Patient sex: F
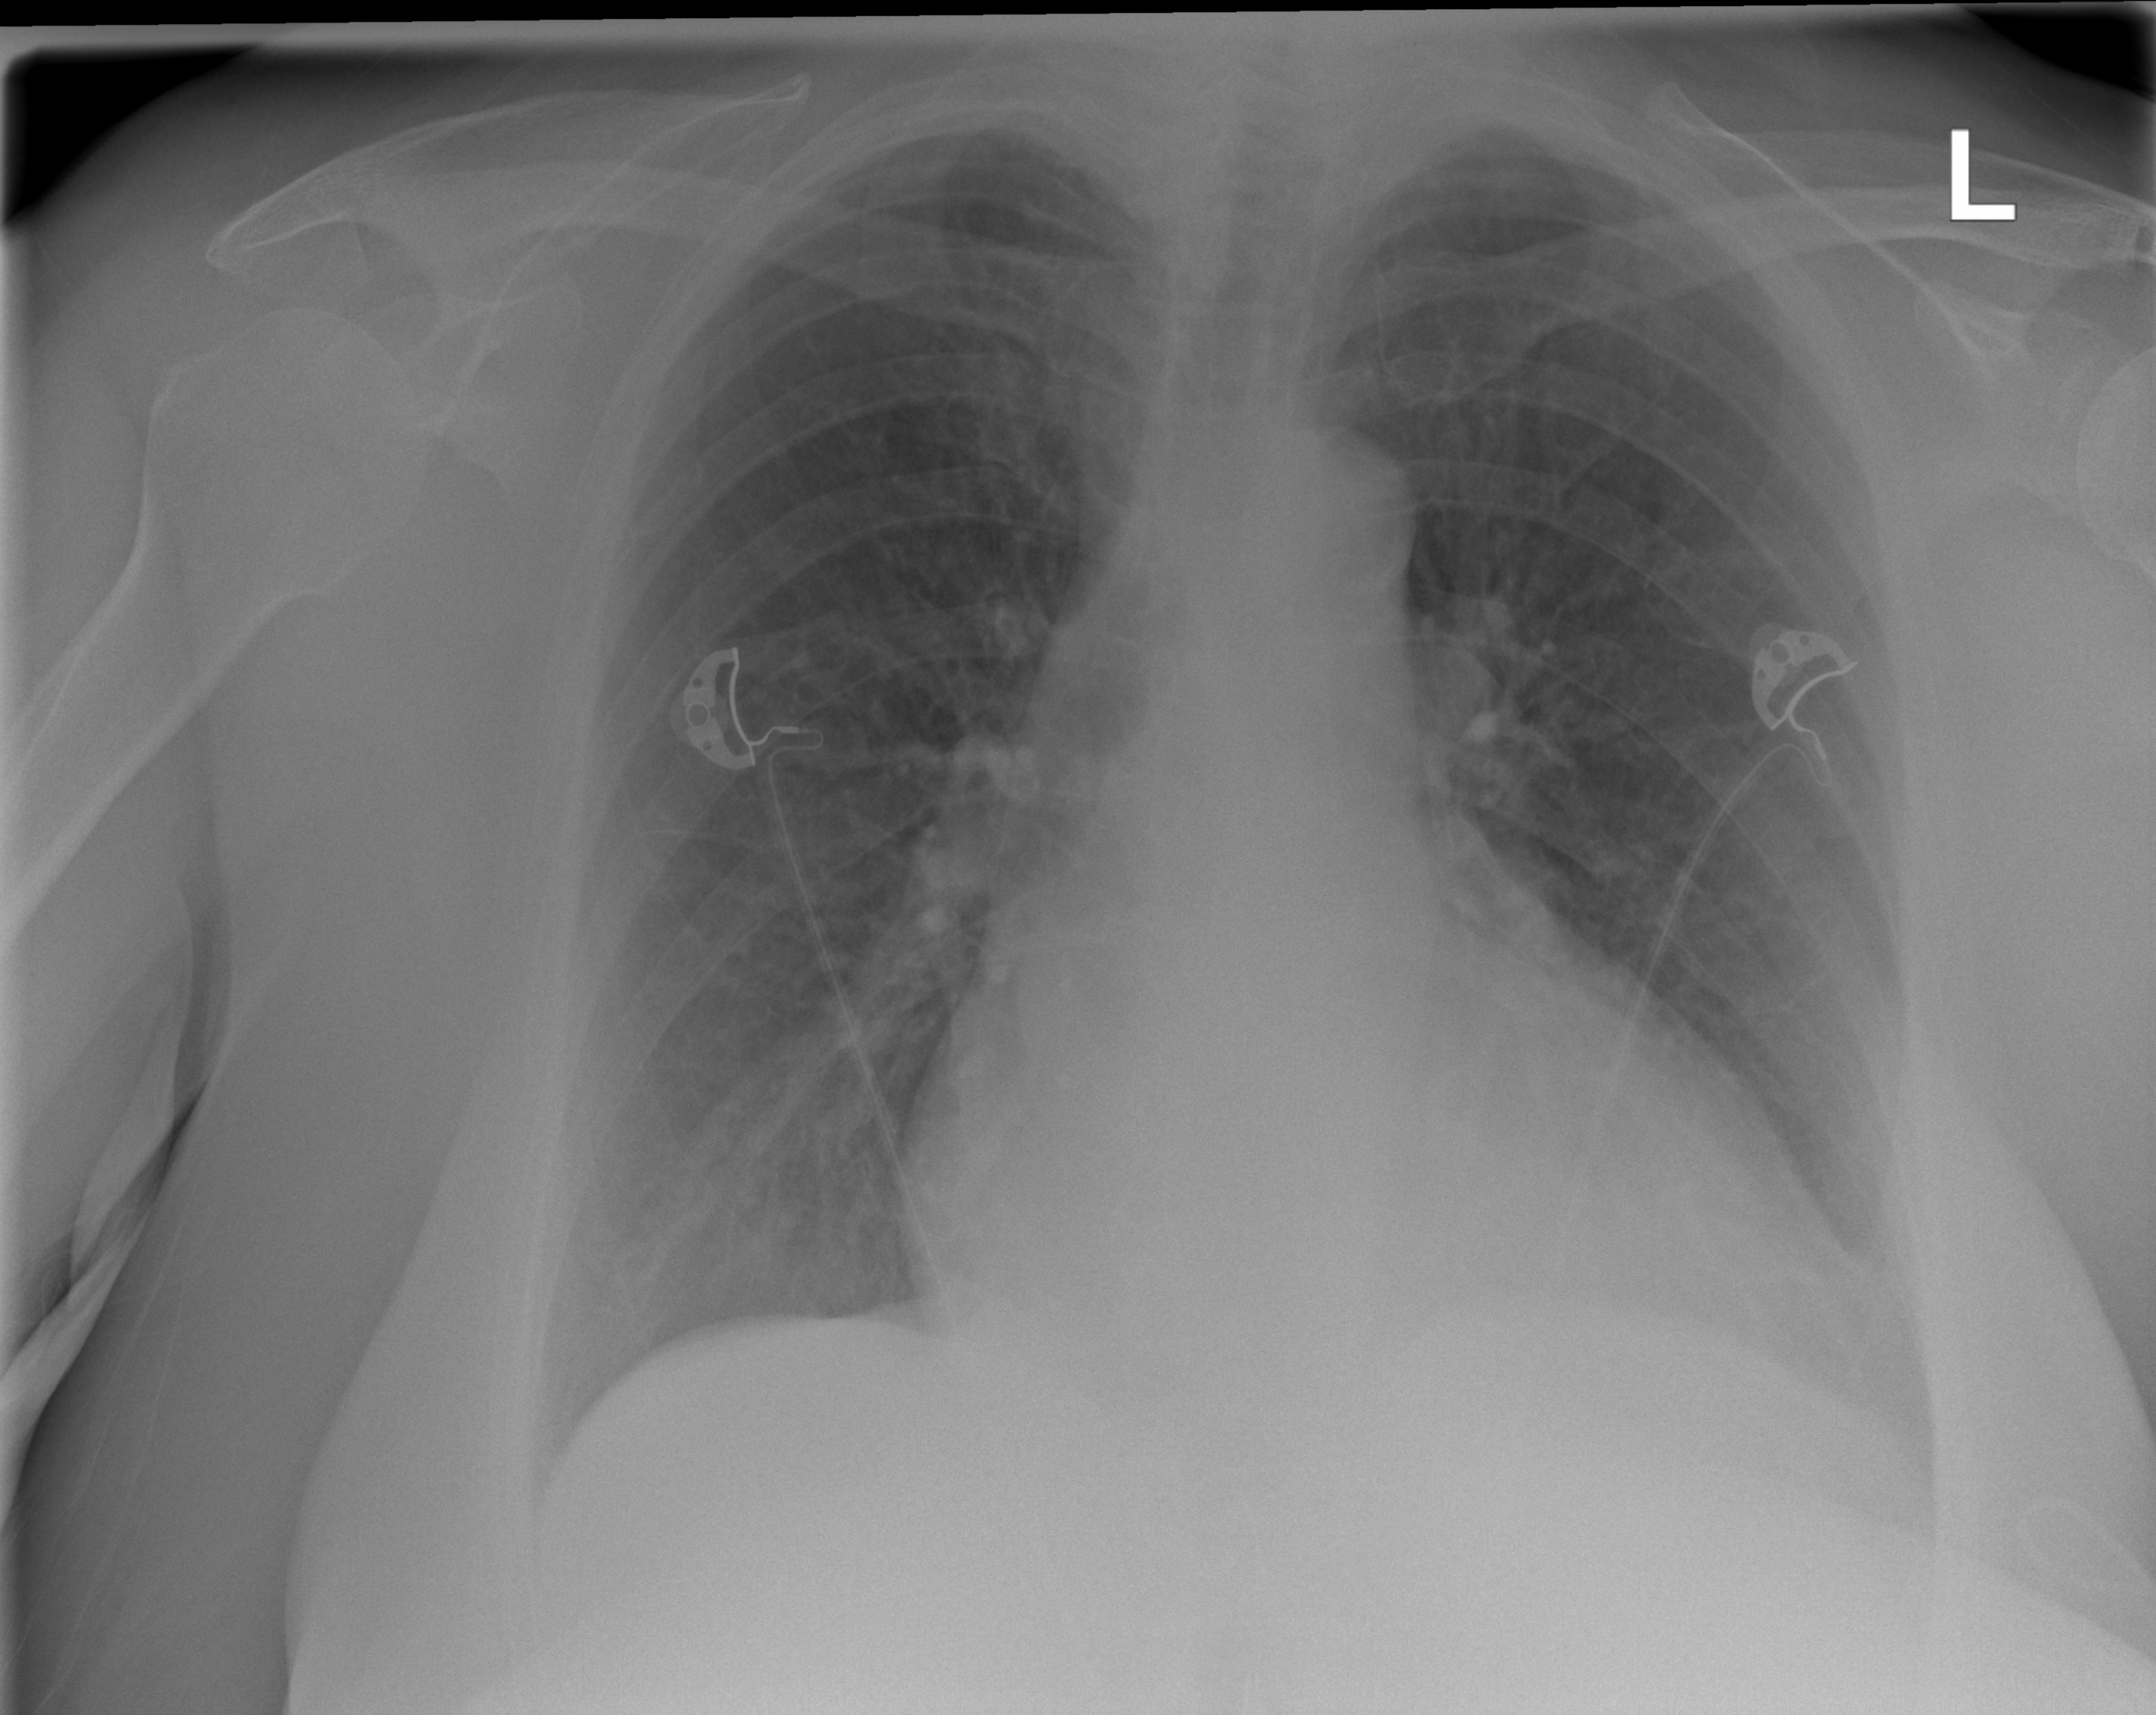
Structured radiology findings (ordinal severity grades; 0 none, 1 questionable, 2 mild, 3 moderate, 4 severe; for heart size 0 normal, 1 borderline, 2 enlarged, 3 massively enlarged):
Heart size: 2
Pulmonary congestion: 1
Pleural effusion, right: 0
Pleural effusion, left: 1
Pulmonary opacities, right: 0
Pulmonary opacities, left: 0
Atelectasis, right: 2
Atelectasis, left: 2